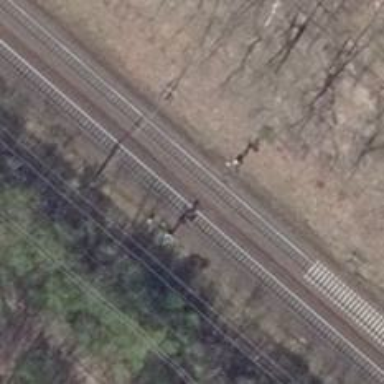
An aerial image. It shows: Railway signal.